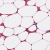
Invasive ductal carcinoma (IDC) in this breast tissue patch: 0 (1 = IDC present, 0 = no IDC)